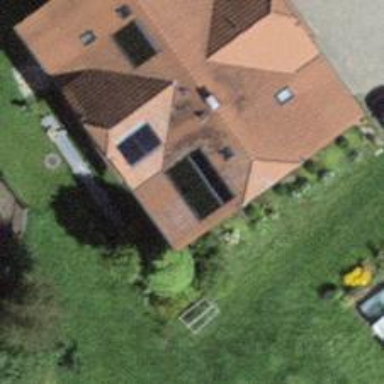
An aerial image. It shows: Solar photovoltaic panel generator.